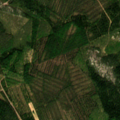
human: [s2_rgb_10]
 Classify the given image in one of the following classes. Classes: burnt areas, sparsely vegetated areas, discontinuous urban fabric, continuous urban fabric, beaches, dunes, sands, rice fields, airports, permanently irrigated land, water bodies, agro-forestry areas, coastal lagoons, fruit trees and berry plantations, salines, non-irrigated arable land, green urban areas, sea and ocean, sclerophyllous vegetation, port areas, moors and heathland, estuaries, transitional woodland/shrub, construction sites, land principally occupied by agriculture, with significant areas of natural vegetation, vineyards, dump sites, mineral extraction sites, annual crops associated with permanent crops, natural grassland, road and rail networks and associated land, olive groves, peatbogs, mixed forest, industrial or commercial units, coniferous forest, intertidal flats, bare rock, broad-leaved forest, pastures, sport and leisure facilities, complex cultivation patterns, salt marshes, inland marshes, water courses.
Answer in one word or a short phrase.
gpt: coniferous forest, mixed forest, transitional woodland/shrub